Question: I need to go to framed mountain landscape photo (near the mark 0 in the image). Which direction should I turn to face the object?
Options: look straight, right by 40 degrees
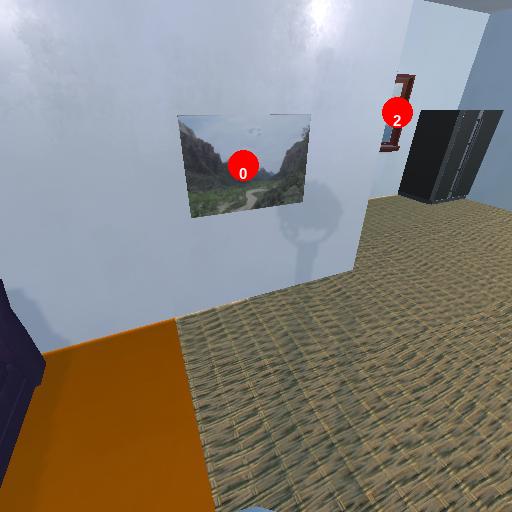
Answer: look straight